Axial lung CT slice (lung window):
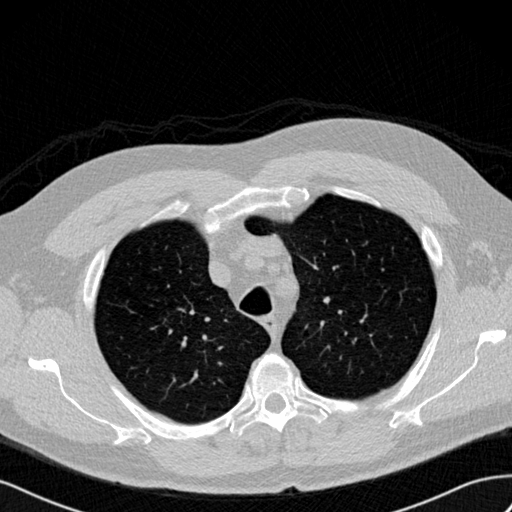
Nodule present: no